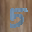
Label: 5